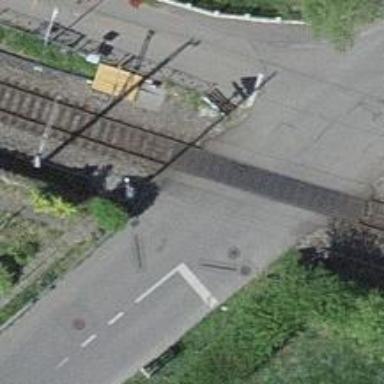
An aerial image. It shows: Level crossing at the railway with full barrier.